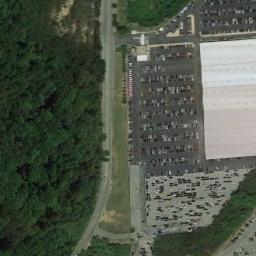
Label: parking_lot